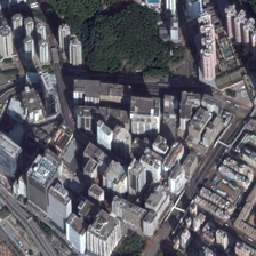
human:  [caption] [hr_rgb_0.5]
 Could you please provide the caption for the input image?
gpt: There are a lot of trees planted behind the tall buildings.

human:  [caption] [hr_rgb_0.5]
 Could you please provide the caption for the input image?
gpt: Many tree species are behind the tall building.

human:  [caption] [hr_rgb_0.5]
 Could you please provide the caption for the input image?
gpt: There are many trees planted behind the tall building.

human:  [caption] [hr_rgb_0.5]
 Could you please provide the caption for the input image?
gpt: There are many trees planted behind the tall building.

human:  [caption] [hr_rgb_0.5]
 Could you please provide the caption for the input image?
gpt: There are many trees planted behind the tall building.